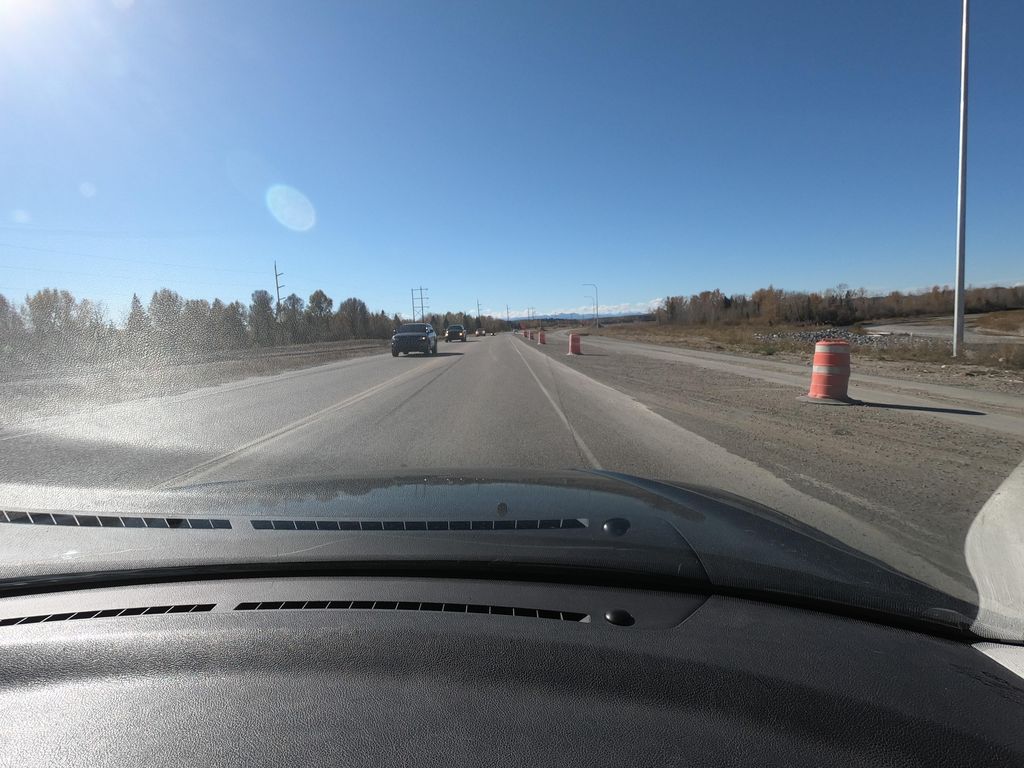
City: calgary